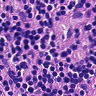
Metastatic tissue present: no